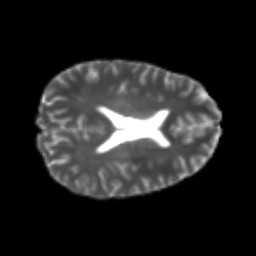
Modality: T2w
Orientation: axial
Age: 20
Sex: male
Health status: healthy
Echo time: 0.074 s